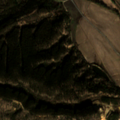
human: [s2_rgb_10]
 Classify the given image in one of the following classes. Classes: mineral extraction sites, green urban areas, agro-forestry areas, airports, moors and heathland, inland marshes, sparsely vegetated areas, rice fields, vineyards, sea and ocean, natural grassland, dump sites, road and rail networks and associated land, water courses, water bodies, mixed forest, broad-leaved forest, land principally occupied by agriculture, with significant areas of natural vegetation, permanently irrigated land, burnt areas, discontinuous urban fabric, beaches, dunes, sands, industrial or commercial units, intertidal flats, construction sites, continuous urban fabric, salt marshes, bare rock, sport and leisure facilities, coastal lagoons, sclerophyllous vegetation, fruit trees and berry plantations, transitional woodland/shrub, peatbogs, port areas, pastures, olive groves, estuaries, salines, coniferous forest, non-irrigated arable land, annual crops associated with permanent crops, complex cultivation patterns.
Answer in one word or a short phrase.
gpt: permanently irrigated land, broad-leaved forest, transitional woodland/shrub